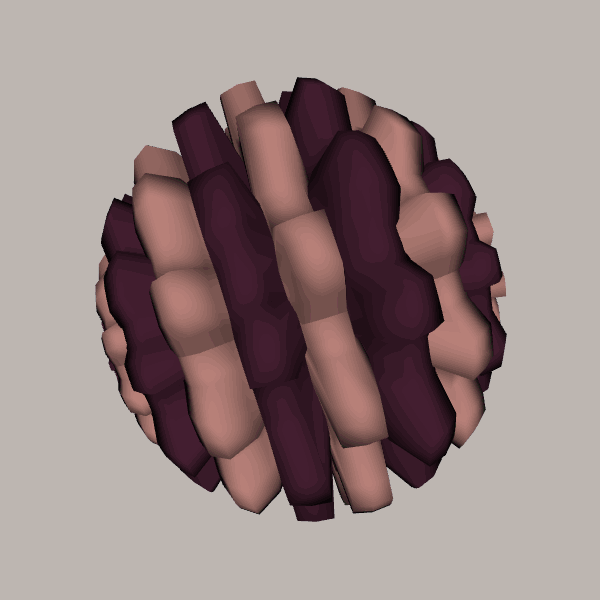
Background: light